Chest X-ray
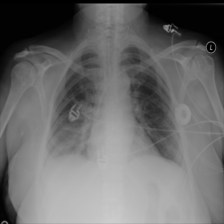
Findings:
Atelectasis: negative
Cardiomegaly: negative
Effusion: negative
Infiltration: negative
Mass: negative
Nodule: negative
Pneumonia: negative
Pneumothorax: negative
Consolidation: negative
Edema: negative
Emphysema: negative
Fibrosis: negative
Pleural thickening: negative
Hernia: negative